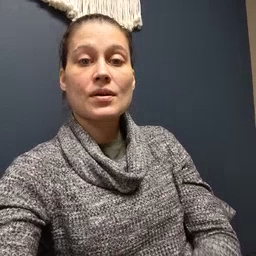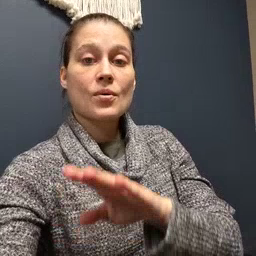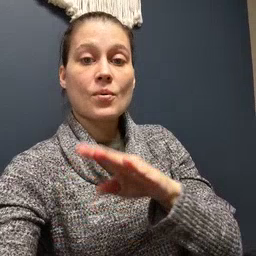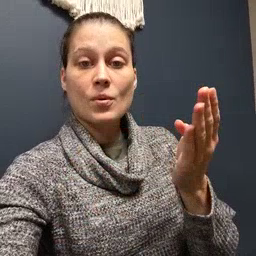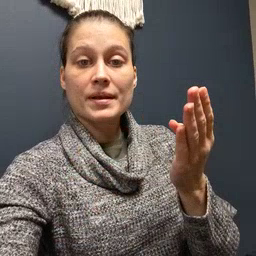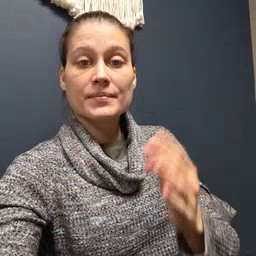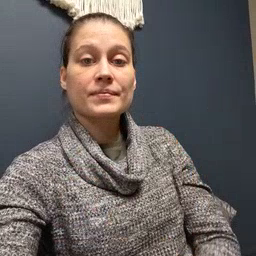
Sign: open